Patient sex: M
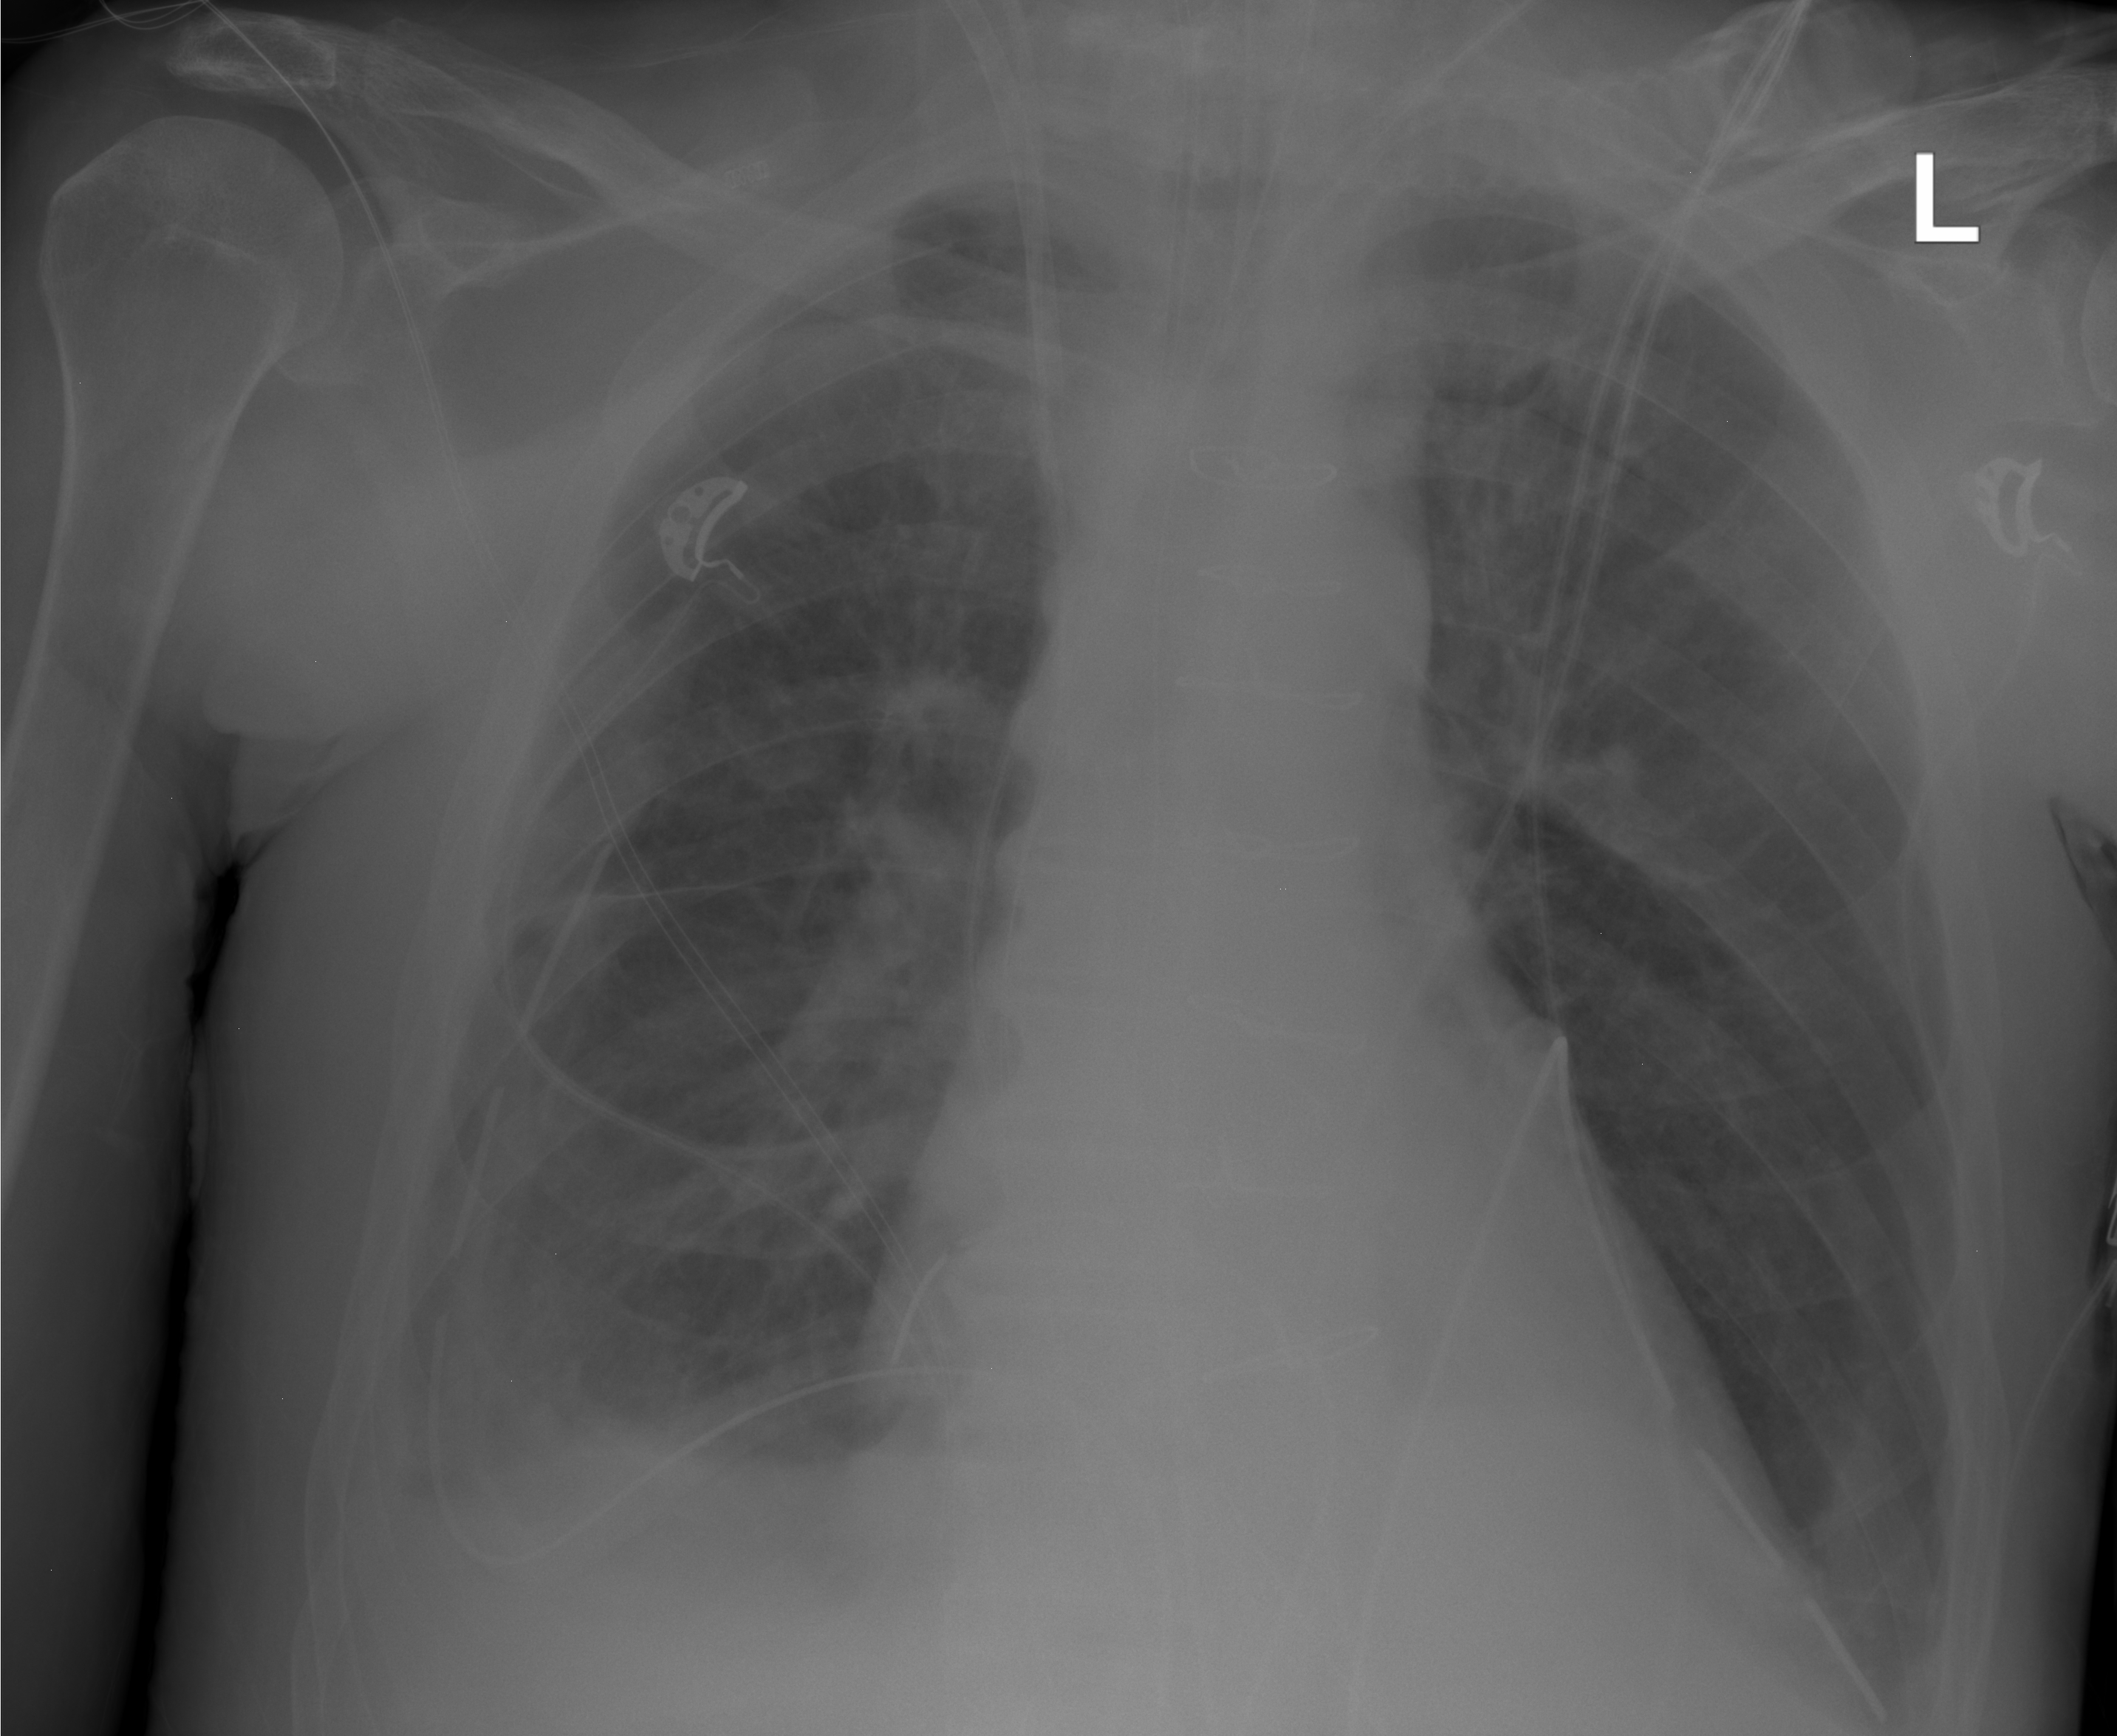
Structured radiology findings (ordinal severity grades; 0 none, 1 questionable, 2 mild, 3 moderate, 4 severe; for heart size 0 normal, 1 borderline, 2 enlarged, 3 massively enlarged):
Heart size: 0
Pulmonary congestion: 2
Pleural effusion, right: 2
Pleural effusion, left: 1
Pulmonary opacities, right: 2
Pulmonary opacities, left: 2
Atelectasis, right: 2
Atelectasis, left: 1